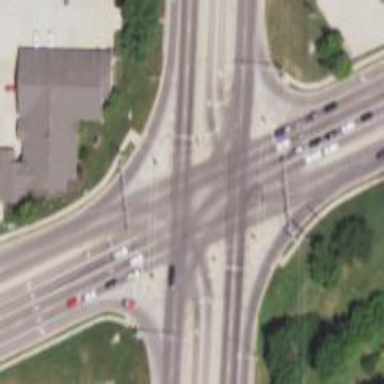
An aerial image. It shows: Crossing with marked lines on the road.